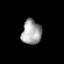
Tissue: prostate
Cell type: Epithelial cells
Senescence score: 0.6879
Nuclear area (px): 476
Mean DAPI intensity: 163.49